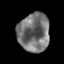
Tissue: prostate
Cell type: T cells
Senescence score: 0.3289
Nuclear area (px): 1196
Mean DAPI intensity: 115.168